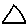
Label: triangle